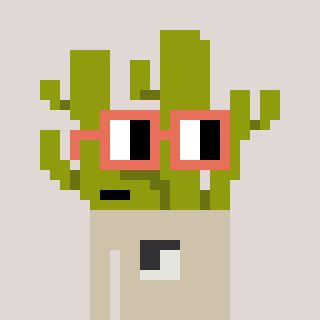
a pixel art character with square orange glasses, a cactus-shaped head and a bege-colored body on a warm background